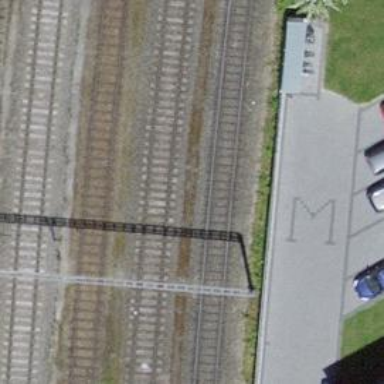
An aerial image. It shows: Railway switch.